Question: I want to allow user to add rows but the blank row must be in he first position to let the user enter data without scroll down each time to insert a new row ?!

This is how I add the rows in the datagridview :
'''
using System;
using System.Data;
using System.Data.SqlClient;
using System.Globalization;
using System.Windows.Forms;
namespace Parc_Automobile
{
public class SqlHelper
{
private const string ConnectionString =
"Data Source=KIM;Initial Catalog=TestingBlank;Integrated Security=True";
private readonly DataGridView _dgv;
private BindingSource _bindingSource;
private DataTable _dataTable;
private string _selectQueryString;
private SqlConnection _sqlConnection;
private SqlDataAdapter _sqlDataAdapter;
protected SqlHelper(DataGridView dgv)
{
_dgv = dgv;
}
//display a table in datagridview
public void ShowTable(String tableName)
{
_sqlConnection = new SqlConnection(ConnectionString);
_sqlConnection.Open();
_selectQueryString = "SELECT * FROM " + tableName;
_sqlDataAdapter = new SqlDataAdapter(_selectQueryString, _sqlConnection);
var sqlCommandBuilder = new SqlCommandBuilder(_sqlDataAdapter);
_dataTable = new DataTable();
_sqlDataAdapter.Fill(_dataTable);
_bindingSource = new BindingSource {DataSource = _dataTable};
var tempRow = this._dataTable.NewRow();
this._dataTable.Rows.InsertAt(tempRow, 0);
_dgv.DataSource = _bindingSource;
_sqlConnection.Close();
}
//Search In datagridview using input of users
public void SearchTable(String SearchText, String columnNameToSearch, int type)
{
try
{
var filterBuilder = "";
switch (type)
{
case TEXT_COLUMN:
filterBuilder = columnNameToSearch + " LIKE '" + SearchText + "%'";
break;
case NUMERIC_COLUMN:
filterBuilder = columnNameToSearch + " = '" + SearchText + "'";
break;
}
var bs = new BindingSource
{
DataSource = _dgv.DataSource,
Filter = filterBuilder
};
_dgv.DataSource = bs;
}
catch (Exception e)
{
// ignored
}
}
public void DeleteRow()
{
if (_dgv.CurrentRow != null) _dgv.Rows.RemoveAt(_dgv.CurrentRow.Index);
_sqlDataAdapter.Update(_dataTable);
}
public void SaveChanges(Label label)
{
try
{
_sqlDataAdapter.Update(_dataTable);
label.Text = "Changement a ete effectue avec succes.";
}
catch (Exception e)
{
MessageBox.Show("" + e);
}
}
}
}
'''
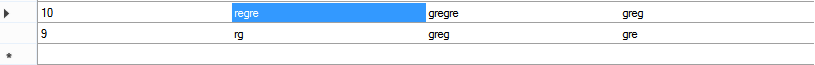
Answer: When you add a new row use the 'Insert' method instead of 'Add'. 'Insert' allows to specify the index for the new row. Set the index to '0':
'''
this.dataGridView1.Rows.Insert(0,new DataGridViewRow());
'''
Adjusting the answer to your comment: if you are using a binding to a data source you have to create a new row using the data source. Then you insert it at specified position. Let's say that you have 'myDataSet' data source with a 'Log' table in it. This code will create a new row and insert it as the first row:
'''
var tempRow = this.myDataSet.Log.NewRow();
this.myDataSet.Log.Rows.InsertAt(tempRow, 0);
'''
Your 'DataGridView' will be updated appropriately.
You will get exception if you try, for instance, to assign data type different than a column type in your table. Say the 'ID' column is int but you try to add 'string'. To handle data errors you have to handle the 'DataError' event. Below an example using your code.
'''
protected SqlHelper(DataGridView dgv)
{
_dgv = dgv;
_dgv.DataError += _dgv_DataError;
}
void _dgv_DataError(object sender, DataGridViewDataErrorEventArgs e)
{
if (e.Exception != null)
{
MessageBox.Show(string.Format("Incorrect data: {0}", e.Exception.Message) );
e.Cancel = false;
// handle the exception
}
}
'''